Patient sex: F
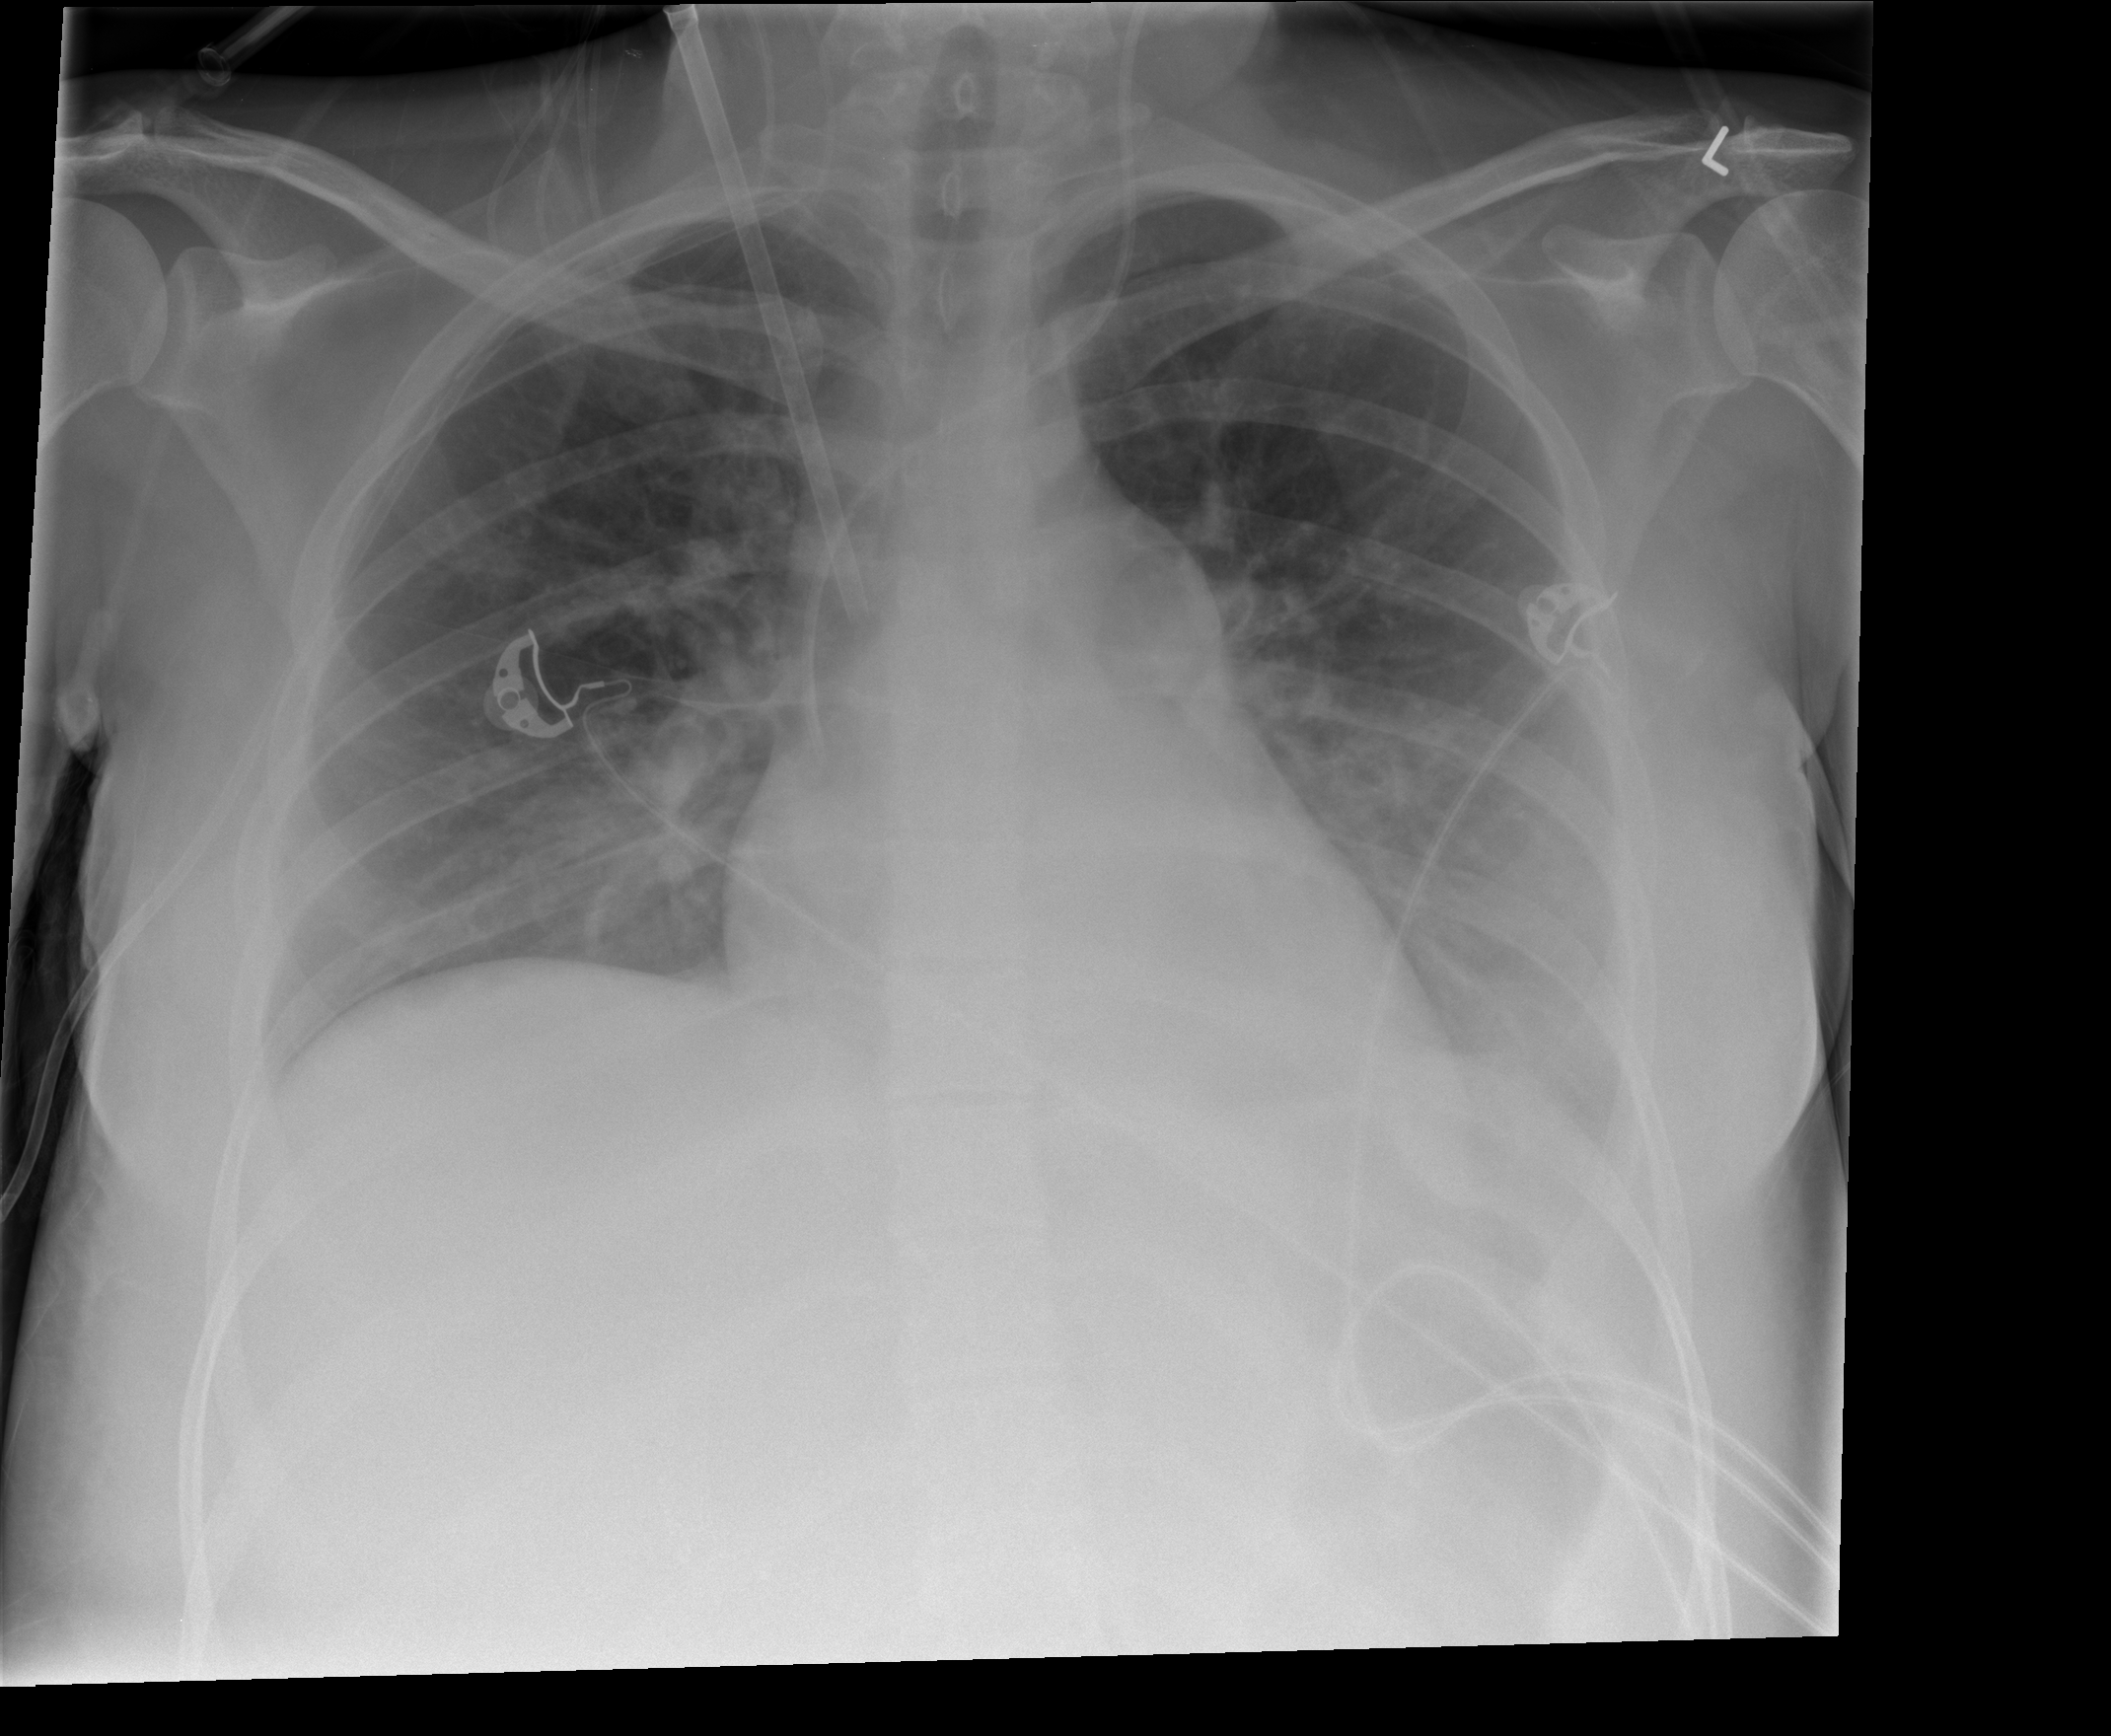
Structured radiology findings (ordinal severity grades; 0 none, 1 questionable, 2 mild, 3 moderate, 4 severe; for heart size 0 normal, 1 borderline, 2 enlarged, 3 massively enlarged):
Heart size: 0
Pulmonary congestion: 0
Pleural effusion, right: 0
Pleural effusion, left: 2
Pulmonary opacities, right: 0
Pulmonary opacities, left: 0
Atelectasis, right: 0
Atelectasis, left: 2